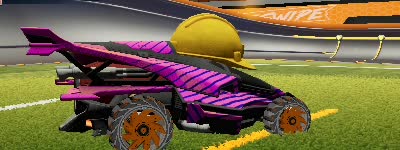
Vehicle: aftershock